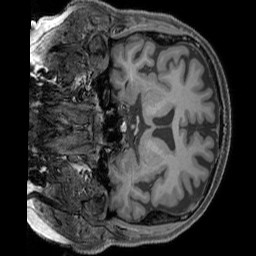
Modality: T1w
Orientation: coronal
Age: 65
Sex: female
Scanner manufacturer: siemens
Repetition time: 2.3 s
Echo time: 0.00226 s